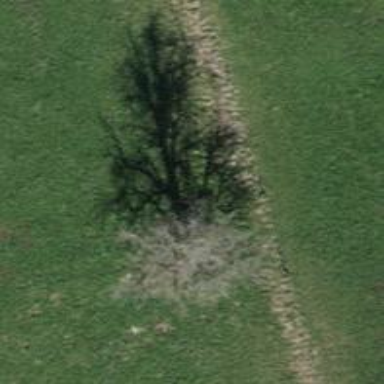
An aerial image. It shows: Beautiful tree in nature.